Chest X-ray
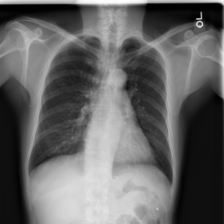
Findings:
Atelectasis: negative
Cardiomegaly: negative
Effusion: negative
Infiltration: negative
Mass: negative
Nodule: negative
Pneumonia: negative
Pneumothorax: negative
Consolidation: negative
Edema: negative
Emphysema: negative
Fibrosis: negative
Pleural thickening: negative
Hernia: negative